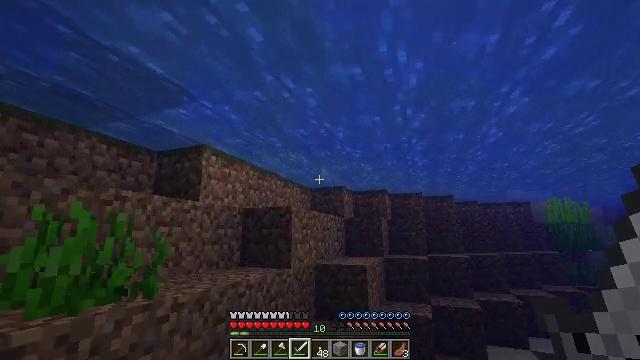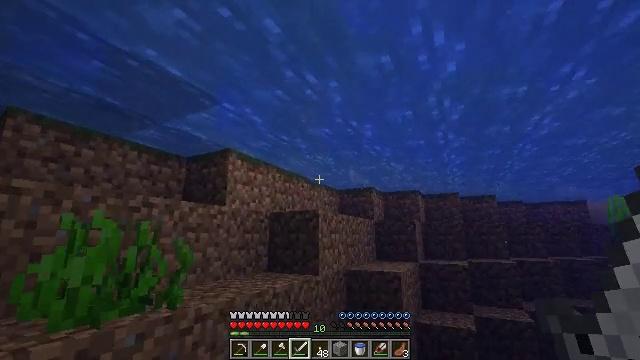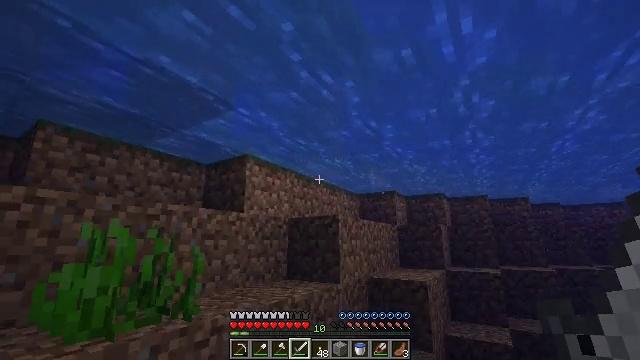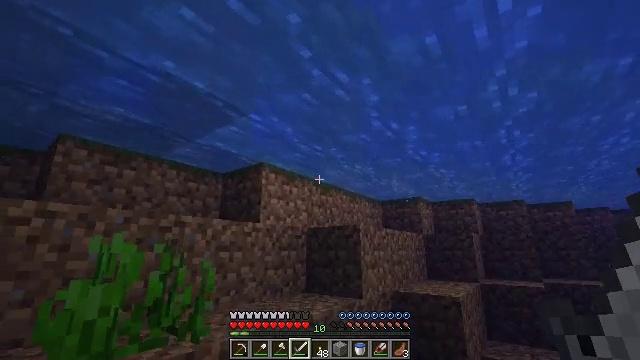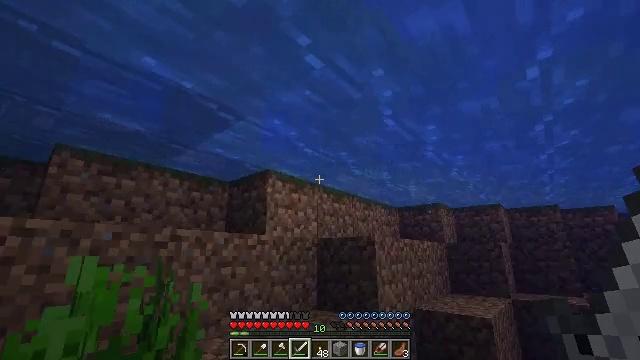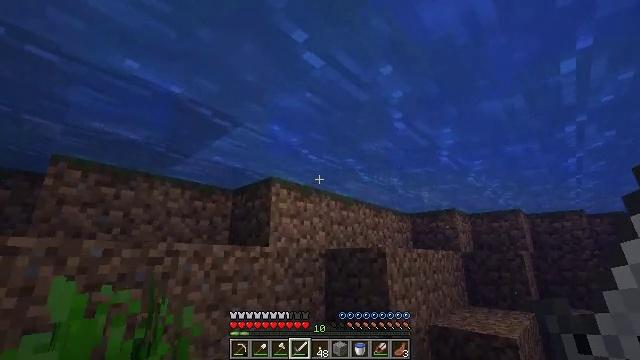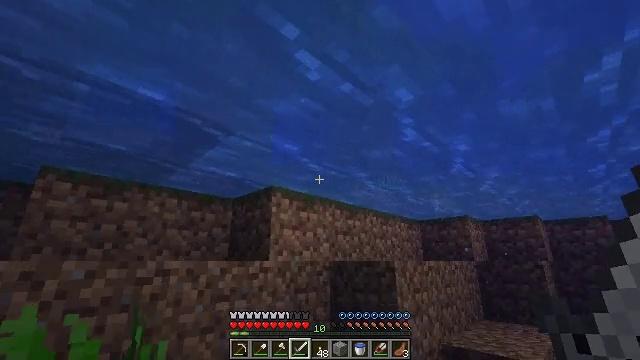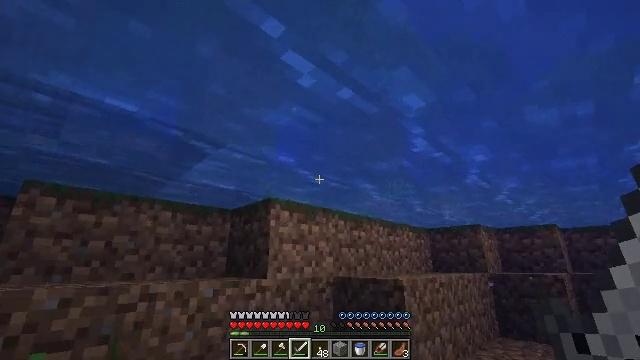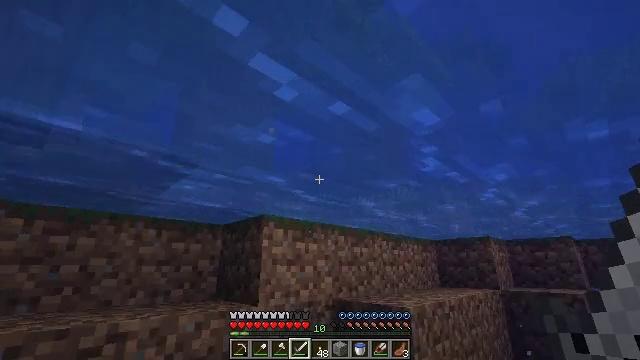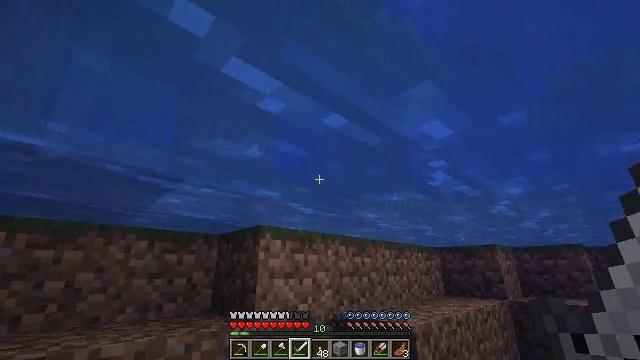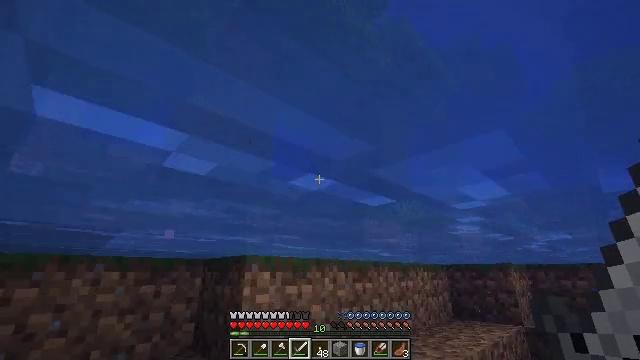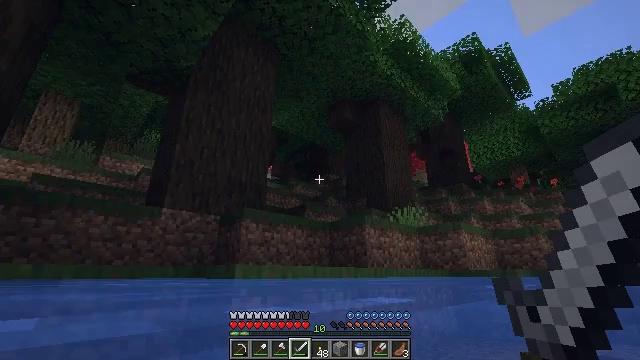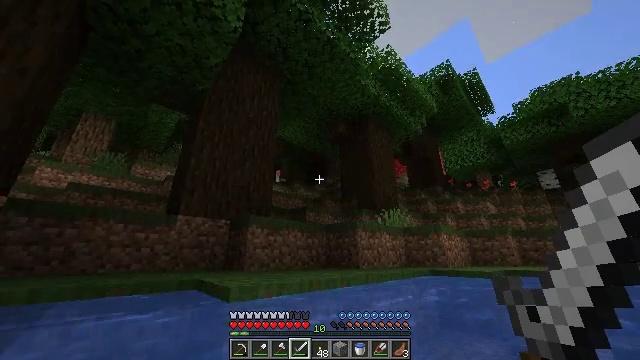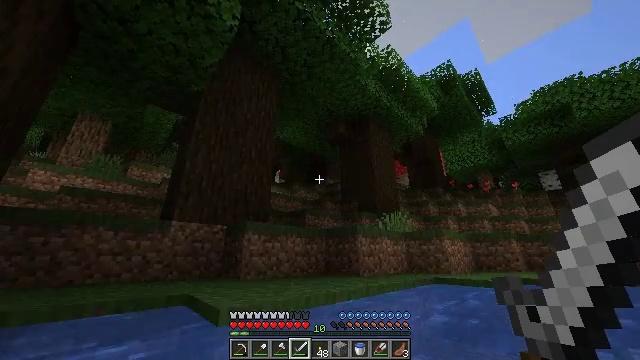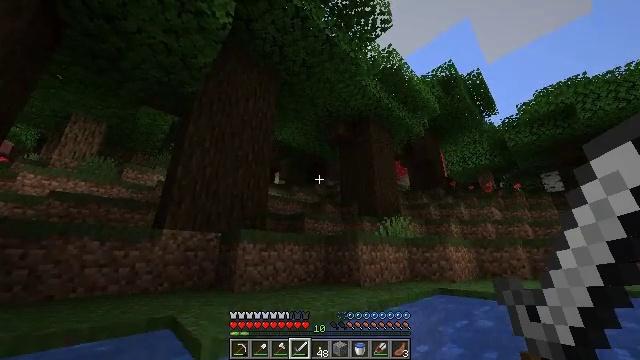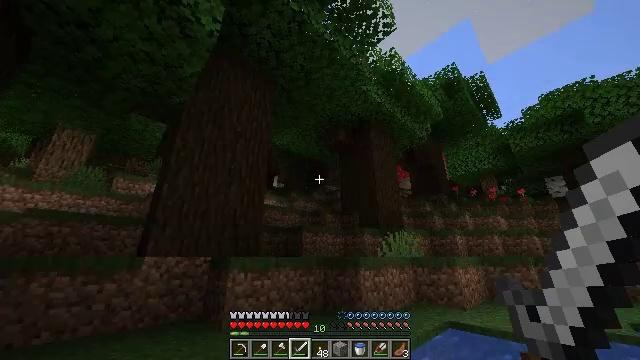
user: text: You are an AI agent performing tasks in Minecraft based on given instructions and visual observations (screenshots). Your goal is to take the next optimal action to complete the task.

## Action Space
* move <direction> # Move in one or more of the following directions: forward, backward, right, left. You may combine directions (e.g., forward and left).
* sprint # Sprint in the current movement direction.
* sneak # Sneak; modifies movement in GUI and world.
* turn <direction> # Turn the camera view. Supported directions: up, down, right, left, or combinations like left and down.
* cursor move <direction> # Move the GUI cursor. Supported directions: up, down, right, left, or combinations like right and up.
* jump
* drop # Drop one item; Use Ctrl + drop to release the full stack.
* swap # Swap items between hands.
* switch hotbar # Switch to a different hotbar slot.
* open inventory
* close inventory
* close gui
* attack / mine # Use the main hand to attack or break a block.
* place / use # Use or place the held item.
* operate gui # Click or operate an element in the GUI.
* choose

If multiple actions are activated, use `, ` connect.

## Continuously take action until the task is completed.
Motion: motion action
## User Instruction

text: Mine the mushroom stem in the forest.
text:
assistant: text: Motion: move forward, sprint, turn left
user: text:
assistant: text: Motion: move forward, sprint, turn left
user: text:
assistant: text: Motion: move forward, sprint, turn left and up
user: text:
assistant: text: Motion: move forward, sprint, turn left and up, jump
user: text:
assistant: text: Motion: move forward, sprint, turn left, jump
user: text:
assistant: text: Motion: move forward, sprint, turn left, jump
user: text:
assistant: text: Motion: move forward, sprint, turn left, jump
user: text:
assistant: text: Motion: move forward, sprint, jump
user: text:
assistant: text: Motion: move forward, sprint, jump
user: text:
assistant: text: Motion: move forward, sprint, jump
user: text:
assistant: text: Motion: move forward, sprint, jump
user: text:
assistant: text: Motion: move forward, sprint, jump
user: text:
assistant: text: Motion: move forward, sprint, jump
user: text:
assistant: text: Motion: move forward, sprint, jump
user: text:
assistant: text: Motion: move forward, sprint, jump
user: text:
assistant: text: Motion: move forward, sprint, jump
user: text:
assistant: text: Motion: move forward, sprint, jump
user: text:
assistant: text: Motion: move forward, sprint, jump
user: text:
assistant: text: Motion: move forward, sprint, jump
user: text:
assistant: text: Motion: move forward, sprint, jump
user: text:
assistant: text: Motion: move forward, sprint, jump
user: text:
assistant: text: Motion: move forward, sprint, jump
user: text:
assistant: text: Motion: move forward, sprint, jump
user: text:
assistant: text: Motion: move forward, sprint, jump
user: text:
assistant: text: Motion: move forward, sprint, jump
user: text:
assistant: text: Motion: move forward, sprint, jump
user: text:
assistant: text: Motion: move forward, sprint, jump
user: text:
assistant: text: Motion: move forward, sprint, jump
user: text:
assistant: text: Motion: move forward, sprint, jump
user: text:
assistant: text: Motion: move forward, sprint, jump